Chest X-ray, PA view. Patient: 33 years old, sex F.
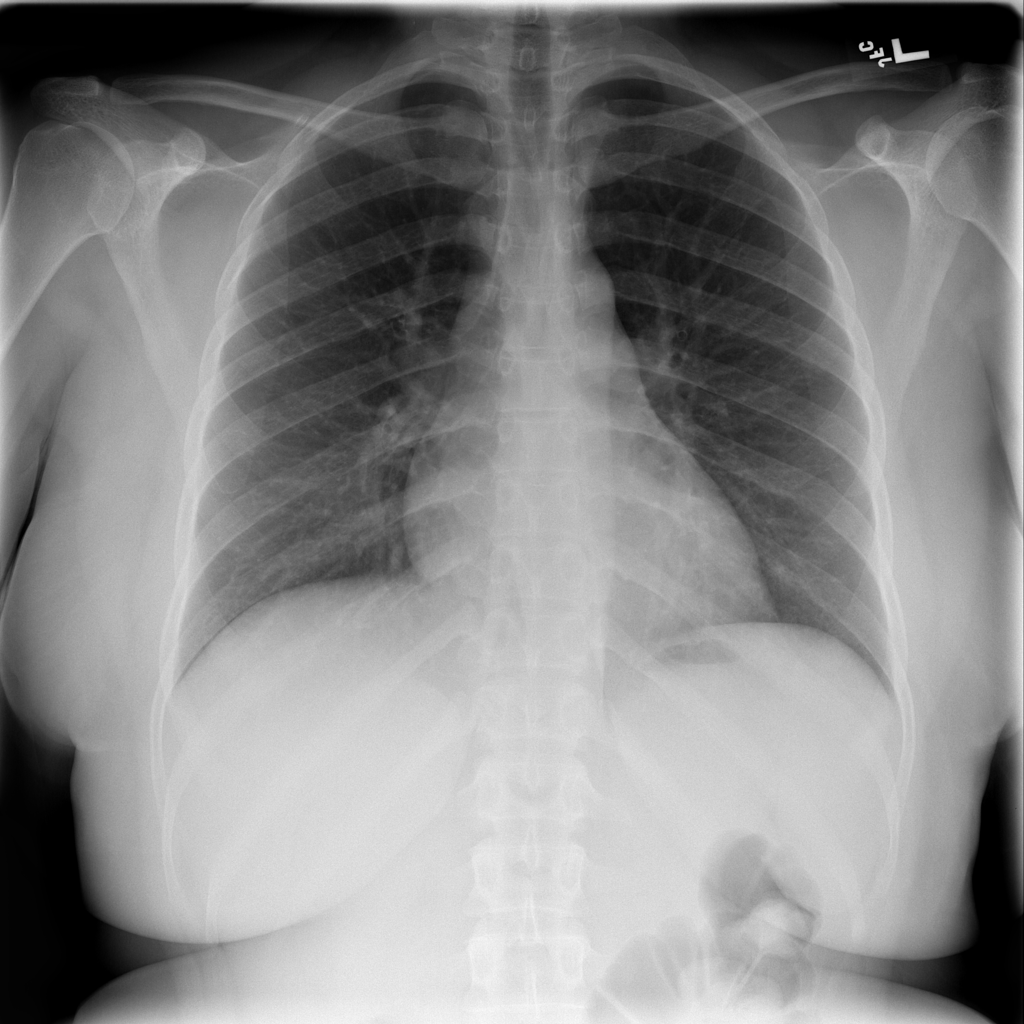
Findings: Infiltration